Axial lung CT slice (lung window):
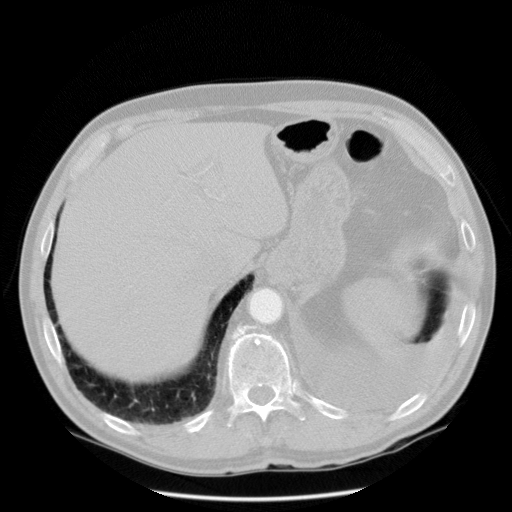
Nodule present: no